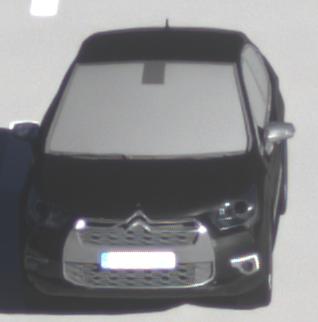
Make: Citroen
Model: DS 4 VTi 120
Detailed model: DS 4
Model produced from: 2011/05
Model produced until: 2015/01
Doors: 5
Color: black
Road condition: wet road
Daytime: sunrise or sunset
Contrast: medium contrast